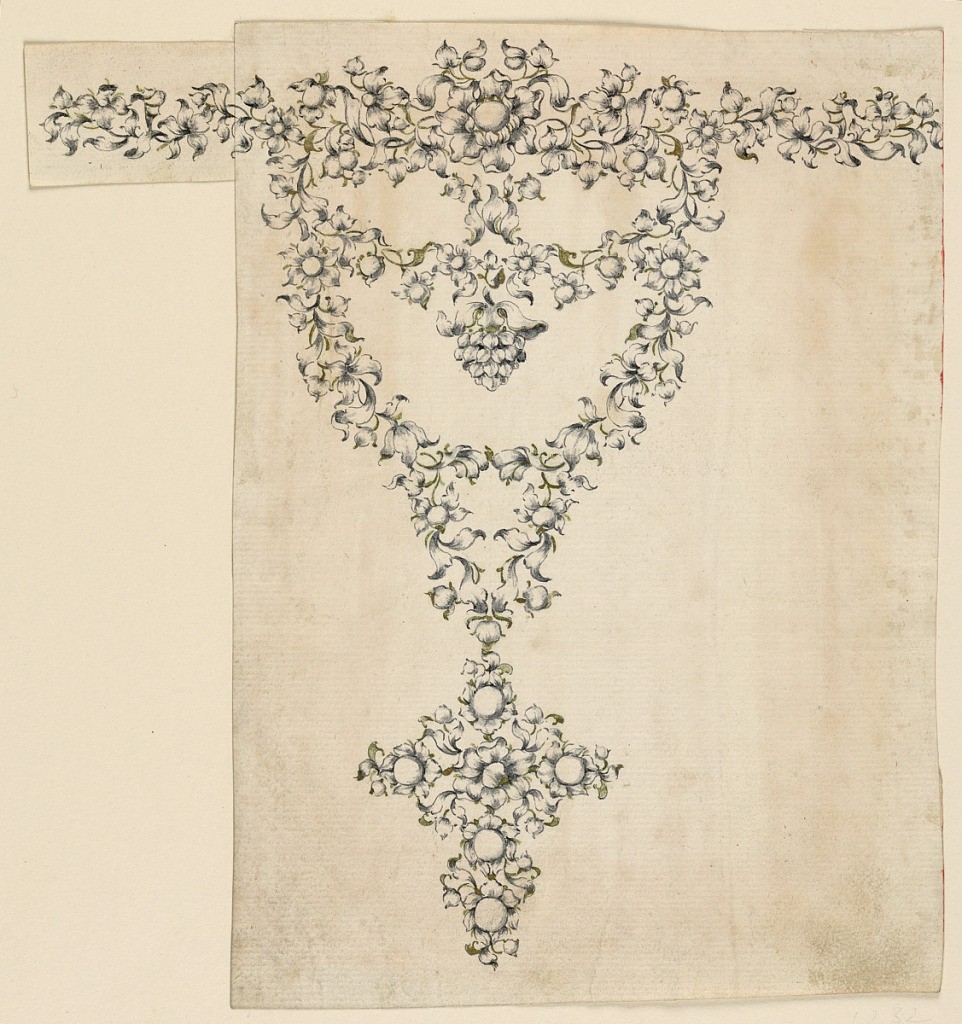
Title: Design for a necklace
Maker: Giovanni Sebastiano Meyandi, Italian, active 1762 - 1794
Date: ca. 1765
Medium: Pen, brush, grey, green water colors. Gold. Paper
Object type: Drawing
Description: Vertical rectangle. The end of the left part is on -6194. The scheme is !!! Above in the center, and in the center of the cross, are blossoms. Garlands of leaves and blossoms. The upper pendant has the shape if an artichoke, the lower one of a cross, composed of blossoms and small lower stems.